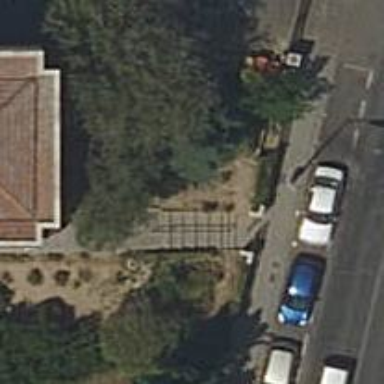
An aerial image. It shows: Metal fence.